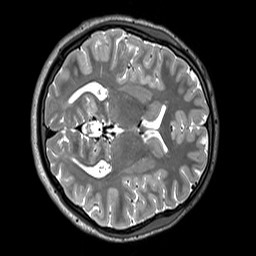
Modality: T2w
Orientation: axial
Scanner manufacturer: siemens
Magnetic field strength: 3 T
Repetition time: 3.2 s
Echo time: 0.406 s